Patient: sex M, age 55
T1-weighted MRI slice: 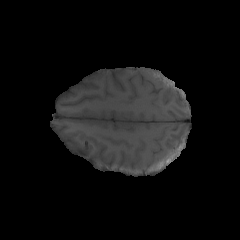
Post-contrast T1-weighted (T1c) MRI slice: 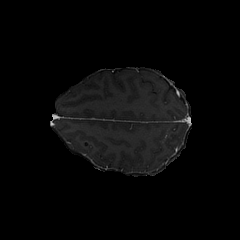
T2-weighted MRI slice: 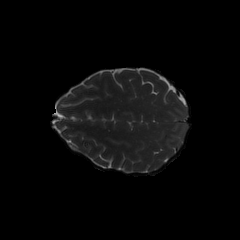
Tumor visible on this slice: no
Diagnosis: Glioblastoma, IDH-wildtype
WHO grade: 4